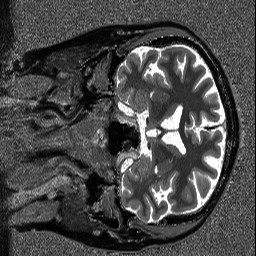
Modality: T1map
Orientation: coronal
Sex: male